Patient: sex F, age 31
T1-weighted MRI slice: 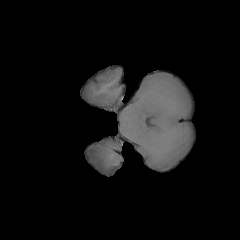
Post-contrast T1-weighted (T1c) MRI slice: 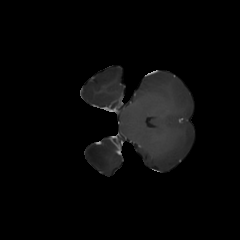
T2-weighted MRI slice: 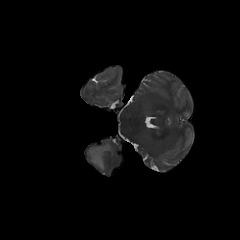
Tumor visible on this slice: yes
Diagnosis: Astrocytoma, IDH-mutant
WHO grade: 2